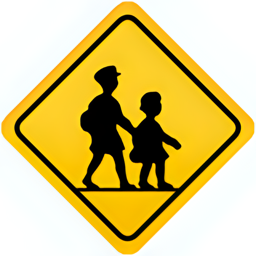
Name: children crossing
Emoji: 🚸
Group: Symbols
Sub-group: warning